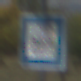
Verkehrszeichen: Polizei
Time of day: Midday
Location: Outdoor (Nature)
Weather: PartlyCloudy
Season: Autumn
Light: Natural